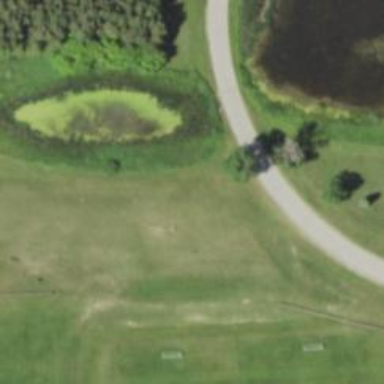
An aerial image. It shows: Disc golf basket.